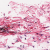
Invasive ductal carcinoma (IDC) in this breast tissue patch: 0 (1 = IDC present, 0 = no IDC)